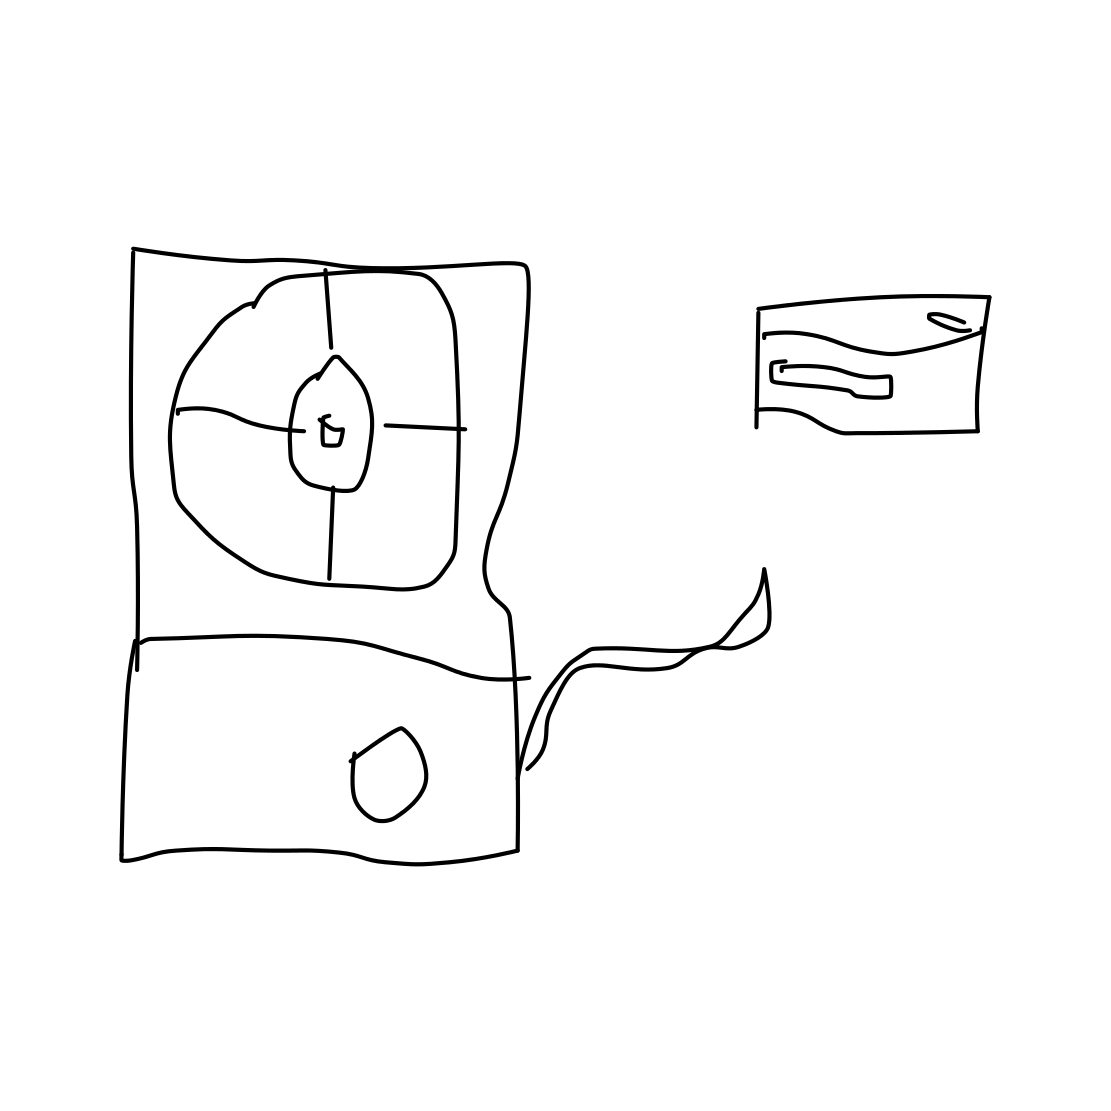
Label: loudspeaker